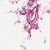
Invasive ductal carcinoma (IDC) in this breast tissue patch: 0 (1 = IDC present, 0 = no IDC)